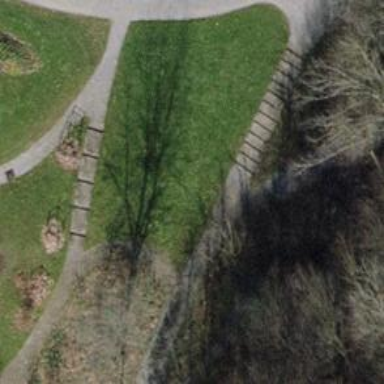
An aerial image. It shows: Path with pebblestone surface.